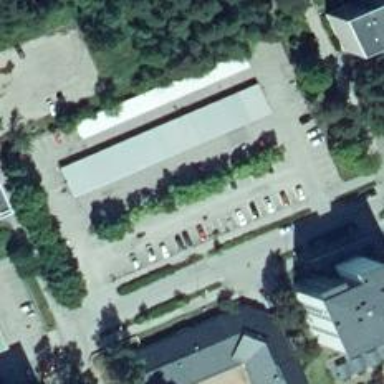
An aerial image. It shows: Parking shelter.